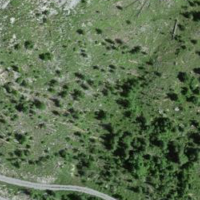
EUNIS habitat code: 43
Species observed at this site:
Melitaea didyma